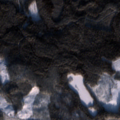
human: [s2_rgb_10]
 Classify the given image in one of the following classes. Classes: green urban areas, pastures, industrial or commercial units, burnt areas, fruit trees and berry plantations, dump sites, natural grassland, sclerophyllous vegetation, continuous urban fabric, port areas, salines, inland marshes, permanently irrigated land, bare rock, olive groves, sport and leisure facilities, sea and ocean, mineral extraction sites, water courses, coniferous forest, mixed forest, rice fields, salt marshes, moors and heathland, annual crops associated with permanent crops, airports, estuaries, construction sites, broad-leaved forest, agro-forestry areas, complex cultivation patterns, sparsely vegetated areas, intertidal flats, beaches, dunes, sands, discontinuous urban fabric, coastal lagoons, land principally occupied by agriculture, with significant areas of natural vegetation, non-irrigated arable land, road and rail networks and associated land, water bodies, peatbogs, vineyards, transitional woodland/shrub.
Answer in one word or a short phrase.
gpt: coniferous forest, mixed forest